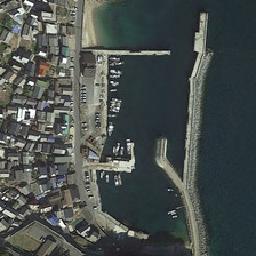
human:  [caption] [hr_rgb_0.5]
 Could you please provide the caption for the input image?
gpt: The port is surrounded by a boat and lined up in a boat.

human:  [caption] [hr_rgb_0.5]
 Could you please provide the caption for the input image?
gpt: It's road while the port is side.

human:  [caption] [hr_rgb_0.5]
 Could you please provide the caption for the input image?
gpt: One road, next to the harbor.

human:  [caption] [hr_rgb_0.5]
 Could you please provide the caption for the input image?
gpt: a road in it while carrying next door.

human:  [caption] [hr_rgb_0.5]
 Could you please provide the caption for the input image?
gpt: The harbor was surrounded by houses and lined up on the ship.